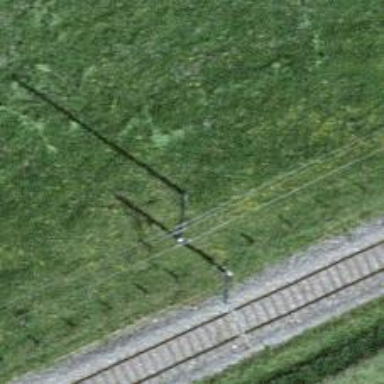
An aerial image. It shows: Power pole.